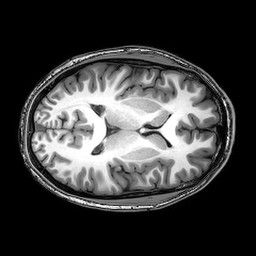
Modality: T1w
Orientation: axial
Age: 21
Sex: male
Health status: healthy
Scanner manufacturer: philips
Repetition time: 0.008157 s
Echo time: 0.00374 s